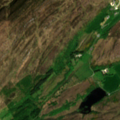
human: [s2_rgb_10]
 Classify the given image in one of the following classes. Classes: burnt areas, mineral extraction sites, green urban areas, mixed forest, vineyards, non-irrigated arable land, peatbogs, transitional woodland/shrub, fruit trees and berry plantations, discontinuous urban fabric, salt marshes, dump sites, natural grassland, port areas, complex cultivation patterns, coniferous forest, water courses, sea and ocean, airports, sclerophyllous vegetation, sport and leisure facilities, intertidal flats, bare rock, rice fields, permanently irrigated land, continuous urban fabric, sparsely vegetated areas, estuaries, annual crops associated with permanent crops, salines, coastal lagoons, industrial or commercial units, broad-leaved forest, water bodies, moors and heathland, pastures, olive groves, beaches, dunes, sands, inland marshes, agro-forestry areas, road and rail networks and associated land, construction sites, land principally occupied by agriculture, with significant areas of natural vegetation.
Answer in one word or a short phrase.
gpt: land principally occupied by agriculture, with significant areas of natural vegetation, peatbogs